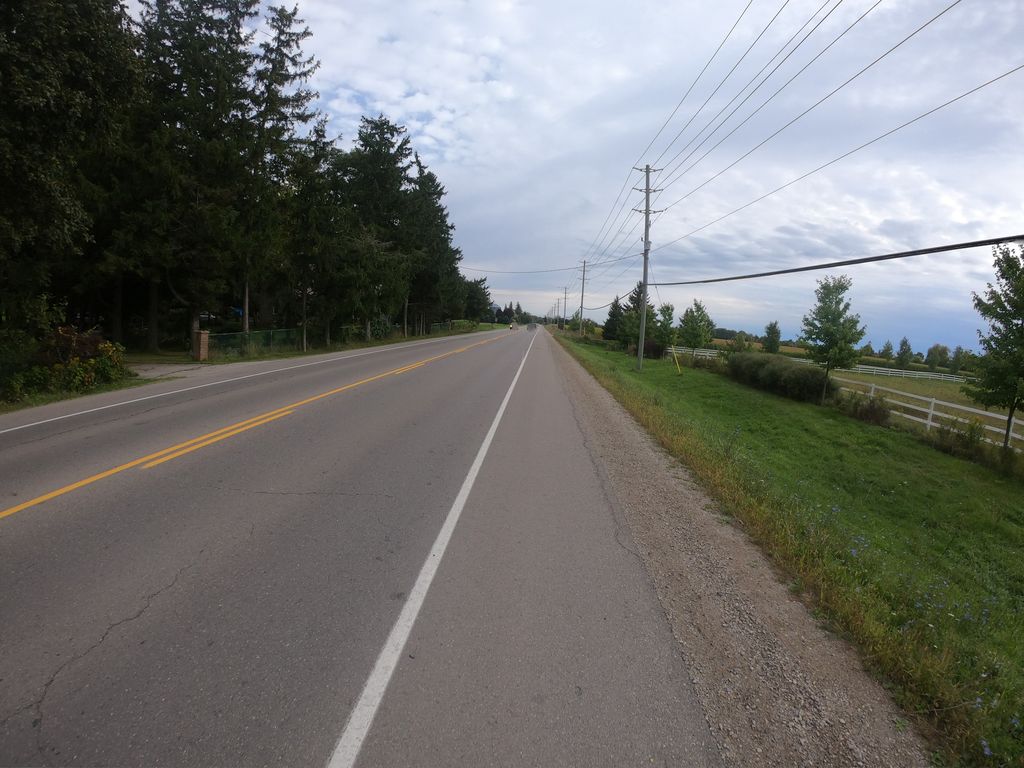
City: kitchener-waterloo